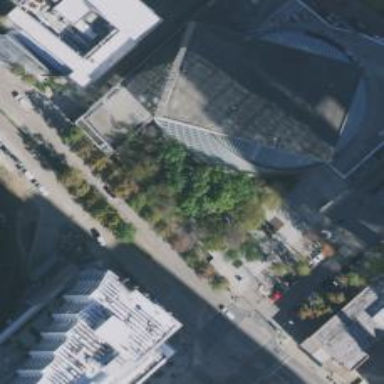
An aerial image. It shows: Commercial building that serves as theatre.